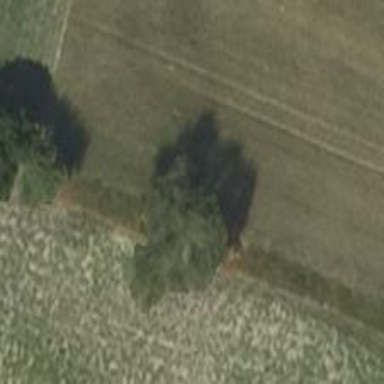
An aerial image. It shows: Broadleaved evergreen tree in its natural setting.